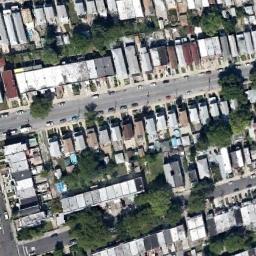
Label: residential